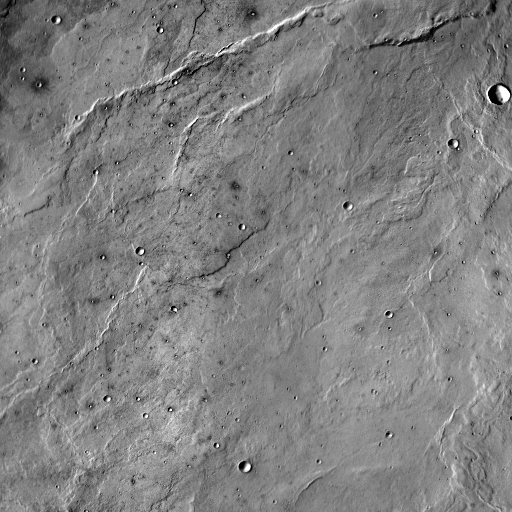
Crater classes present: Background, Other